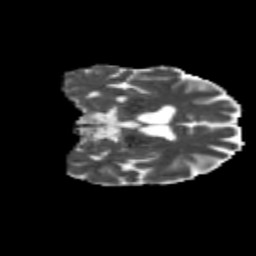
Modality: MD
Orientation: coronal
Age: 69
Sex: male
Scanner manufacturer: siemens
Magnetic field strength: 3 T
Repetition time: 4.71 s
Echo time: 0.0906 s